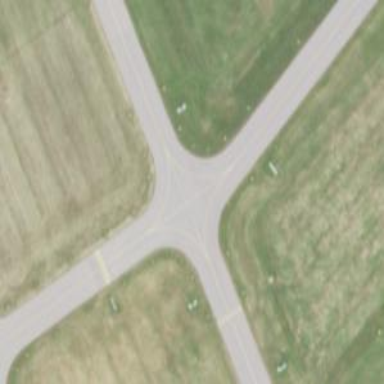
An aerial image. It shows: Taxiway at the airport with asphalt surface.